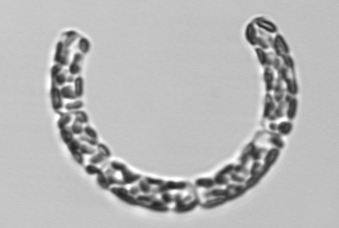
Label: Guinardia_striata